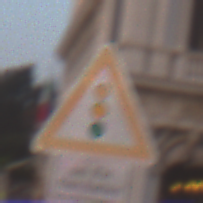
Verkehrszeichen: Lichtzeichenanlage
Zusatzzeichen unten: HinweisDurchVerbaleAngabe5
Umgebung: Outdoor, Urban
Tageszeit: SunriseSunset
Wetter: Clear
Licht: Natural
Jahreszeit: NotSpecified
Kontrast: MediumContrast